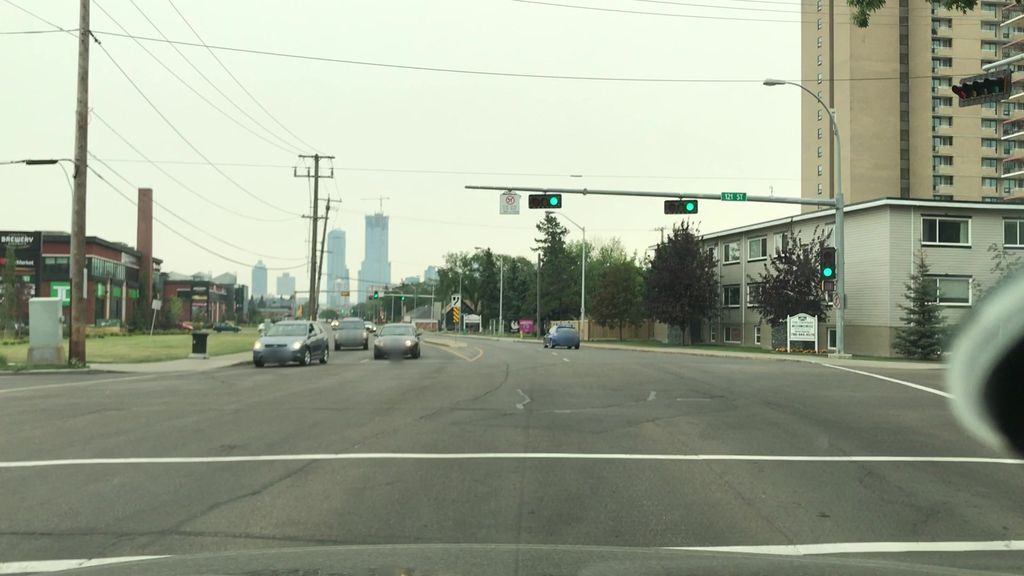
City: edmonton